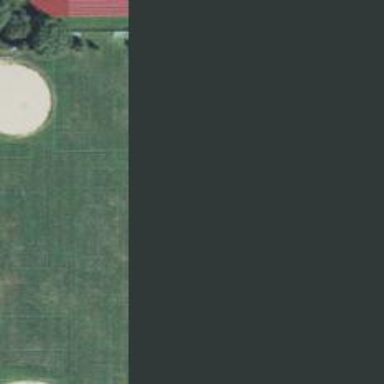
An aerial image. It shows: Baseball pitch for leisure land activities.